Field crop: tomato
Growth stage: 1
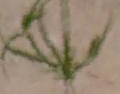
Species: cyperus